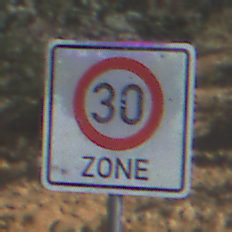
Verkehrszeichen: BeginnZone30
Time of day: MorningAfternoon
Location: Outdoor (Nature)
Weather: Clear
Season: NotSpecified
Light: Natural